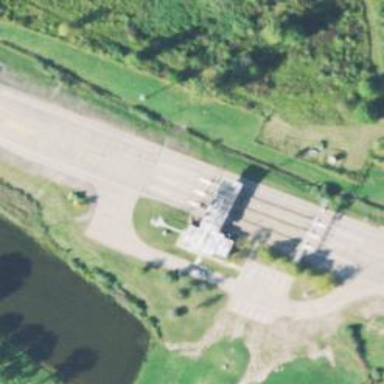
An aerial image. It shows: Toll gantry on the road.